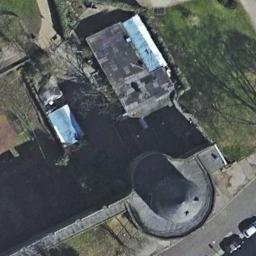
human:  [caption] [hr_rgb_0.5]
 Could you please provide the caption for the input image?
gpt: The tower of the church with a circular pointed roof and some buildings are next to it .

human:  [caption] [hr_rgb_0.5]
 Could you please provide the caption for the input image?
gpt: A church with a black round roof, Surrounded by many buildings, Trees and parked vehicles .

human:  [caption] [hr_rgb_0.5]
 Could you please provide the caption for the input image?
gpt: This is a church with a lawn next to it .

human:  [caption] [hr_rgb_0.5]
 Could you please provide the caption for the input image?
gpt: There is a church on the grass .

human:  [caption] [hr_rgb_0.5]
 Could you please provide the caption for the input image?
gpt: There is a grass beside the church .